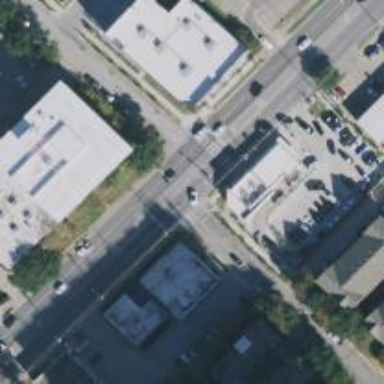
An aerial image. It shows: Secondary road with separate sidewalks.